Sex: F
Age: 61
Scanner: Avanto
Primary tumour origin: Unverified
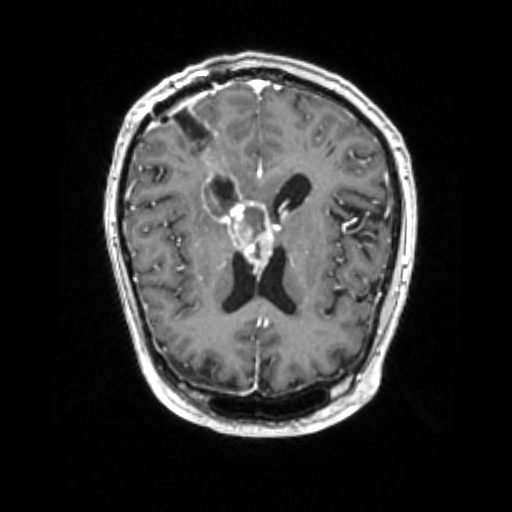
Segmented lesion volume (cc): 21.896
Number of lesion components: 1